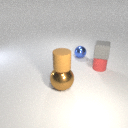
small blue metal sphere to the left of small red rubber cylinder